Current action and preconditions to check: trajectory_clear

Your task: For each precondition in the list above, predict whether it will hold at this action.

Consider the current scene as observed from the mobile robot's camera, and analyze the predicted future states of all dynamic agents (e.g., people, animals, vehicles, or any moving entities) within the NEXT SECOND.

IMPORTANT: Only answer "very likely" if you are absolutely certain—based on strong, clear evidence—that a dynamic agent will violate the precondition in the predicted future state. Do NOT answer "very likely" for unlikely, ambiguous, or low-probability risks.

Ask yourself for each precondition: Is there a high probability, with clear and convincing evidence, that the predicted future states of any dynamic agent will interfere with the predicted future state of the currently executing action within the NEXT SECOND, causing that precondition to fail?

Assess the risk level based on these predictions. Use "likely" or "very likely" if motions create a clear risk of interference.

Use "neutral" or "improbable" if agents are nearby but their predicted paths are clearly diverging or non-conflicting.

Failure Risk Categories: "very improbable", "improbable", "neutral", "likely", "very likely"

Answer Format: Output ONLY the probability_of_failure value from these categories: "very improbable", "improbable", "neutral", "likely", "very likely"

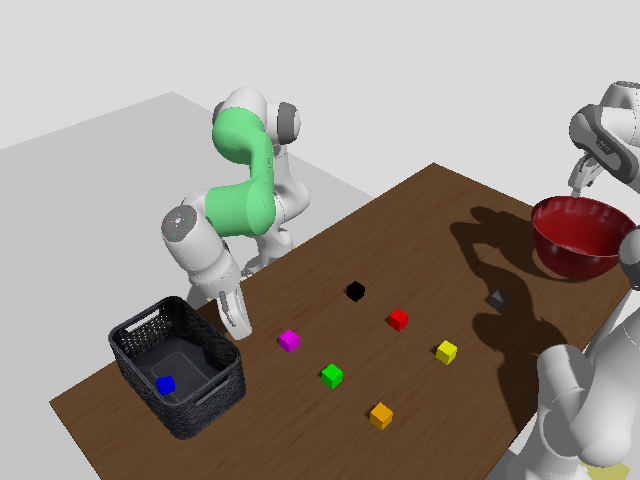

Answer: very improbable